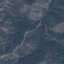
Label: HerbaceousVegetation